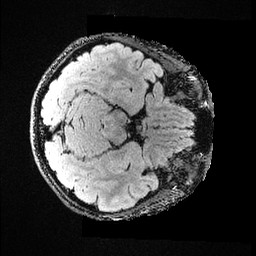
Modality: FLAIR
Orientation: axial
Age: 30
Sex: female
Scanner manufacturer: ge
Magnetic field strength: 3 T
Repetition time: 4.802 s
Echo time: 0.1171 s